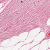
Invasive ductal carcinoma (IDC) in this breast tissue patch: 0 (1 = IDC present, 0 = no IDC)